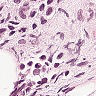
Metastatic tissue present: yes